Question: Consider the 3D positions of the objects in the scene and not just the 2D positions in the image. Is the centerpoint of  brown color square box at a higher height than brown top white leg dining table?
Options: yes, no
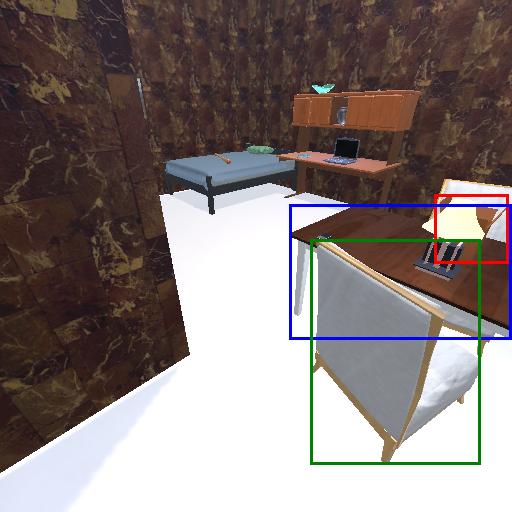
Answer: yes